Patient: sex F, age 57
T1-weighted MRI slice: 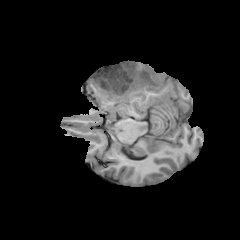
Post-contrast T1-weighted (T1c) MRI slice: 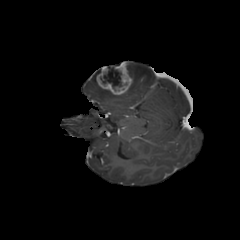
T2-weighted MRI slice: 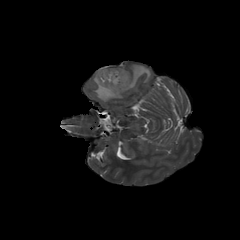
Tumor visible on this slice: yes
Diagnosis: Glioblastoma, IDH-wildtype
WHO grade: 4